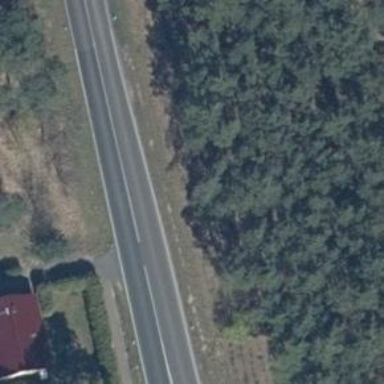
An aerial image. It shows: Asphalt road classified as primary highway.